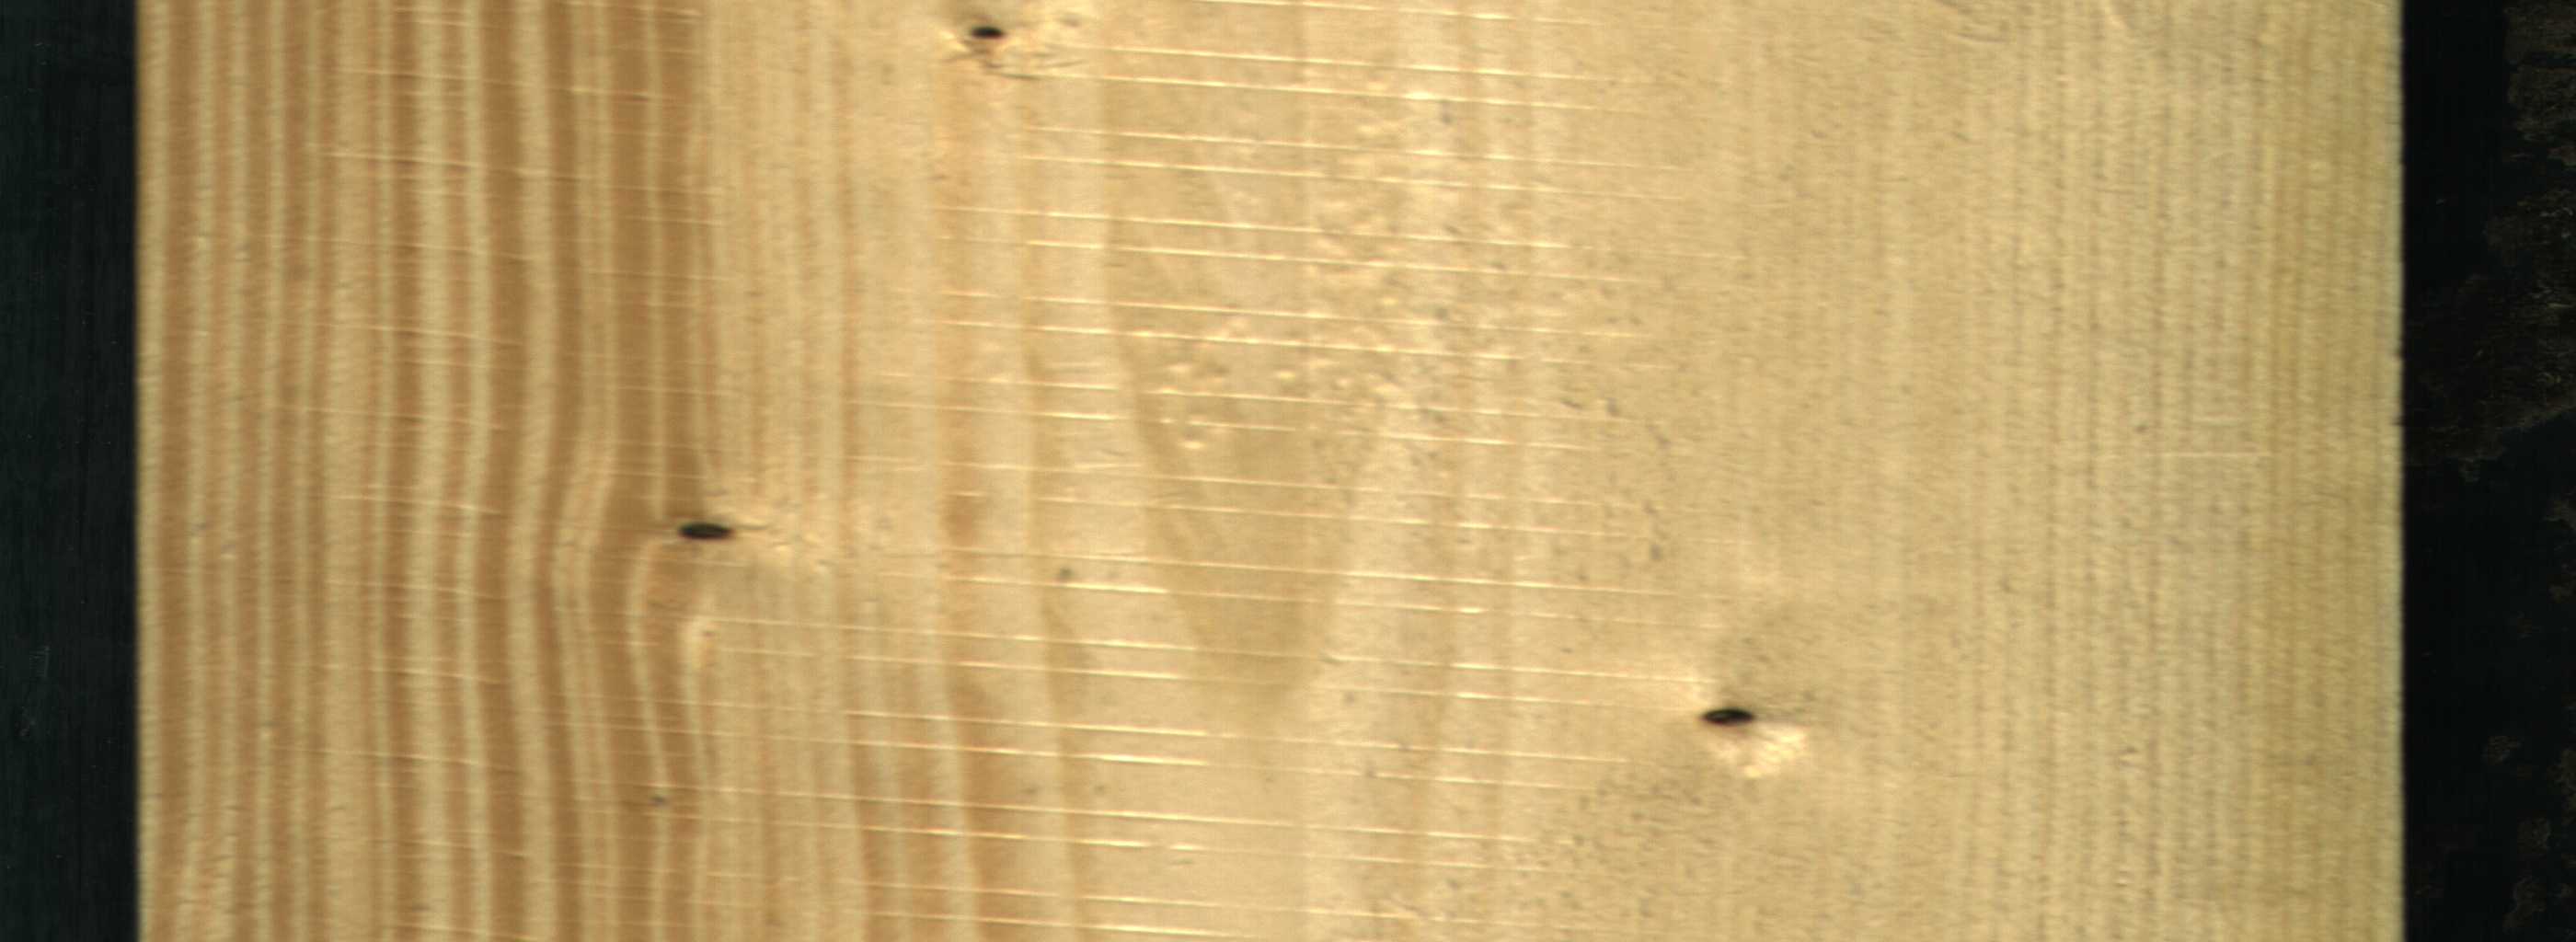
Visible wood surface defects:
Dead_Knot
Dead_Knot
Dead_Knot